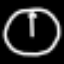
Label: clock